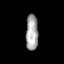
Tissue: skin
Cell type: Epithelial cells
Senescence score: 0.2855
Nuclear area (px): 439
Mean DAPI intensity: 162.451